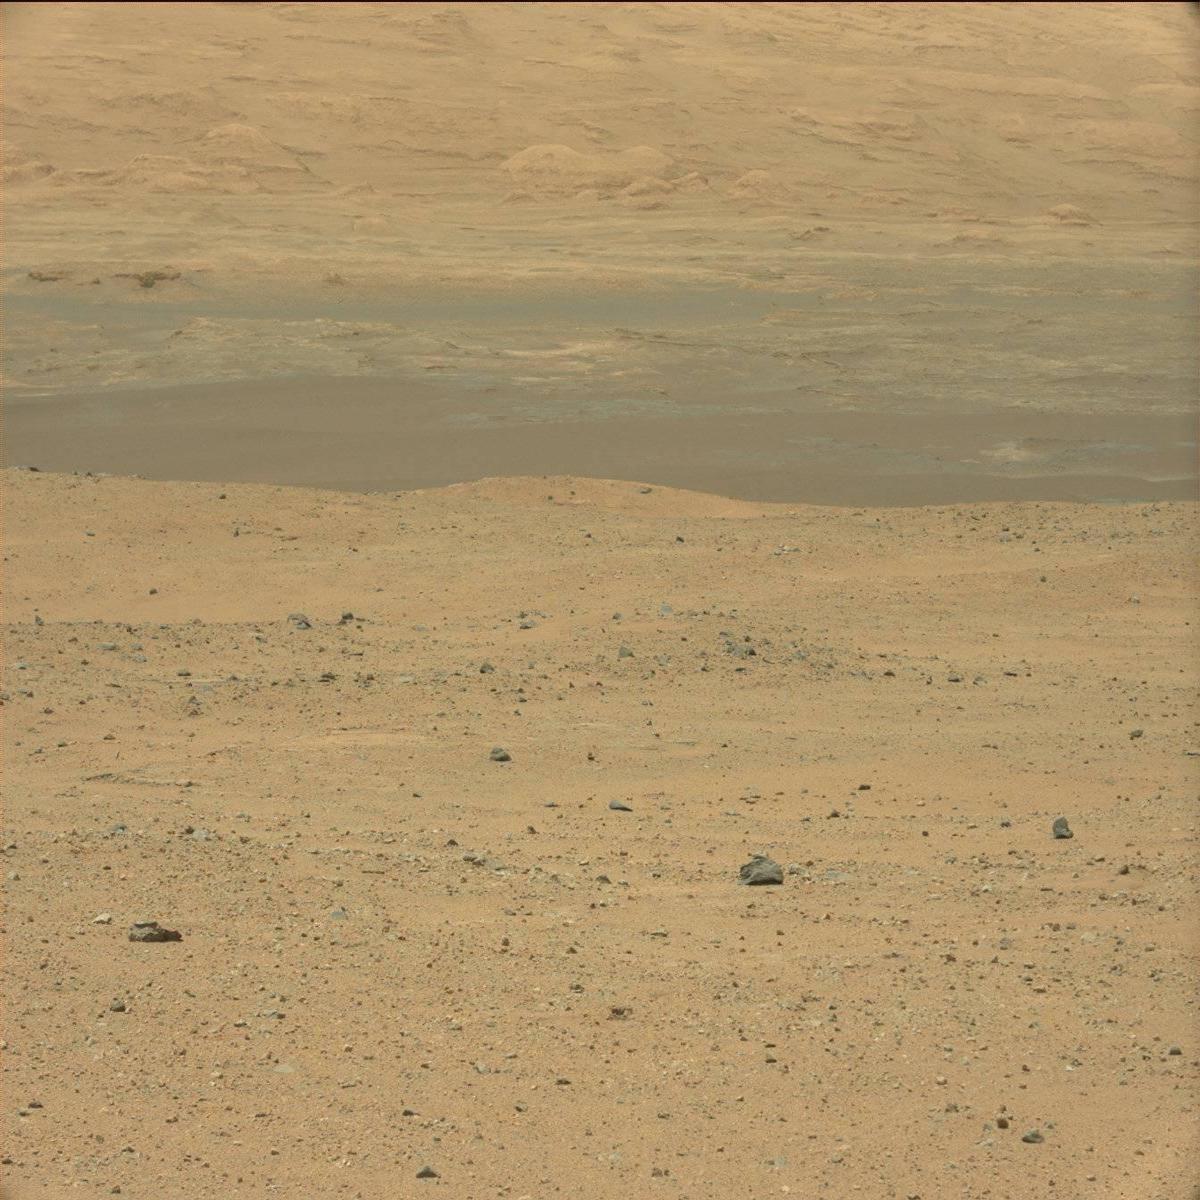
Terrain classes present: Bedrock, Ridge, Rock, Sand / Soil